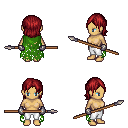
a pixel art fantasy rpg character, female body template, human, tanned skin, green tattered cape, white pants, brunette long bangs hairstyle, metal gloves, spear, four views (front, back, left, right), 2x2 character sprite sheet, small pixel art, hard edges, no anti-aliasing